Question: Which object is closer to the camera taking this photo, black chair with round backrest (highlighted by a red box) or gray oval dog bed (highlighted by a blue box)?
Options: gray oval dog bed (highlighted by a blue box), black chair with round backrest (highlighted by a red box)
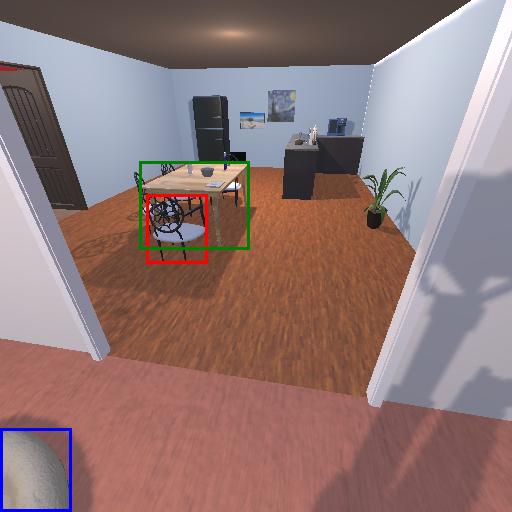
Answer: gray oval dog bed (highlighted by a blue box)